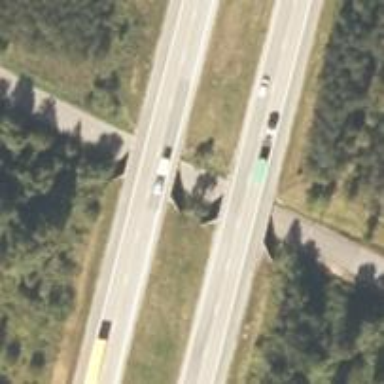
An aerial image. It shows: Motorway bridge.